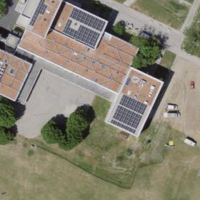
EUNIS habitat code: 53
Species observed at this site:
Columba palumbus